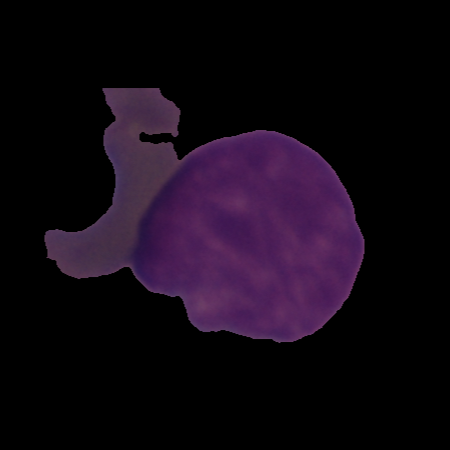
Label: cancer